Question: I have recently updated to eclipse juno. I have also updated mercurial to its latest version, but it is still giving me problems. The mercurial plugin tells :"Unsupported hg version:1.9.3. Expected is at least2.0.0." but its already updated(see pic).
If I try to commit, it automatically opens preferences window, which gives message :"Mercurial is not configured correctly.Run 'hg debuginstall' to analyse.".
When I do that, it says:"no username supplied". Then I run "hg -y debuginstall", which says, no problems were detected.
Everything that I mentioned is depicted in the picture.

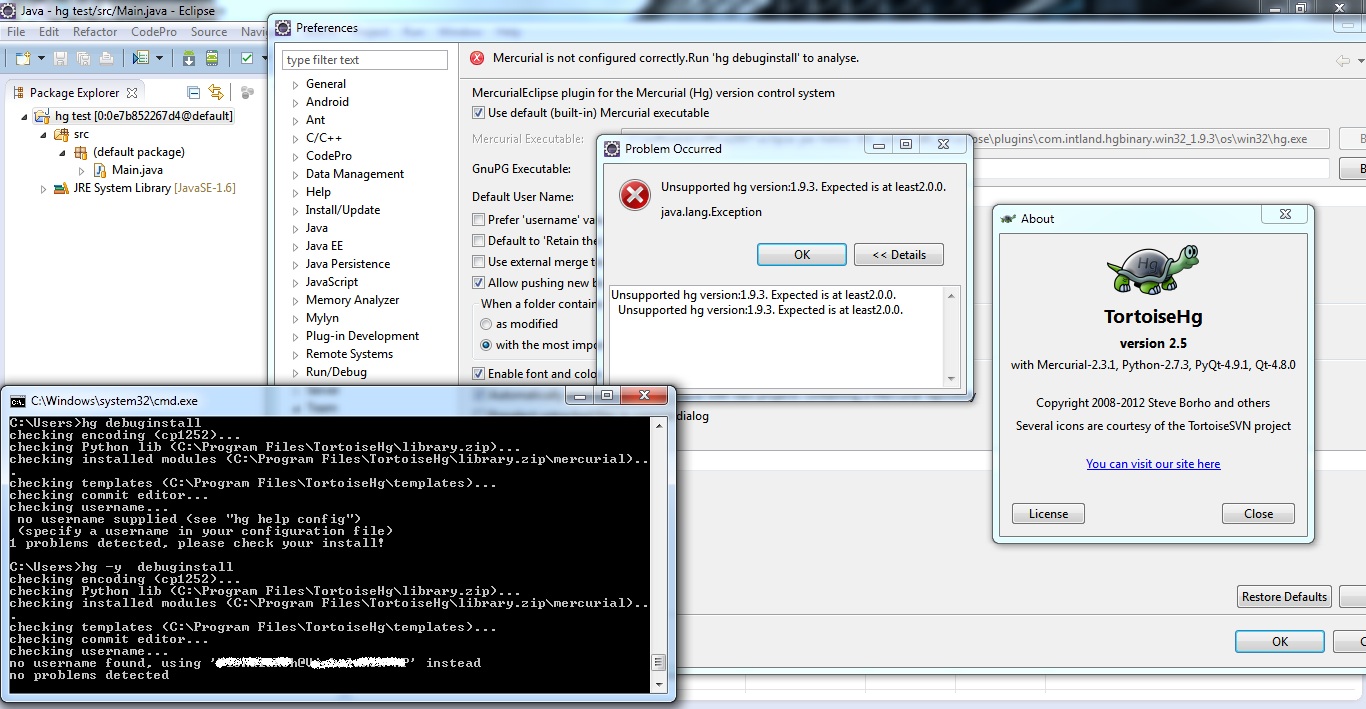
Answer: Uncheck the option labelled 'Use default (built-in) Mercurial executable'; then in the text box labelled 'Mercurial executable' below, you can enter the full path to the 'hg.exe' under your TortoiseHg 2.5 installation.